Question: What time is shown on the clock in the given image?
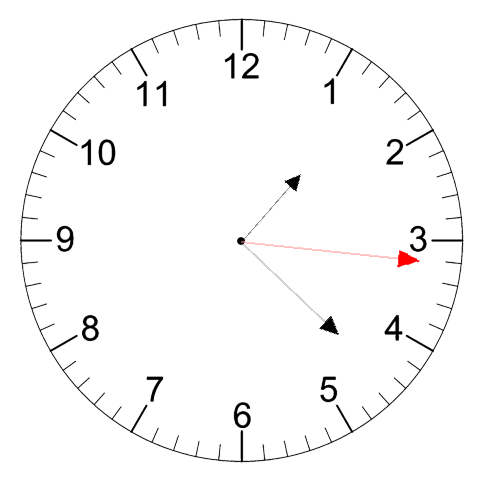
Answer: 01:22:16